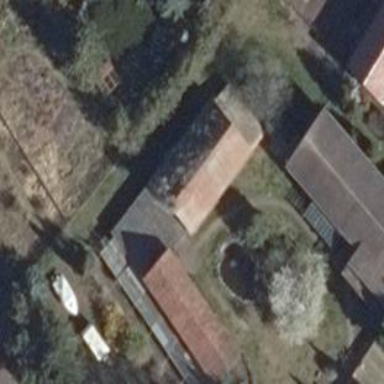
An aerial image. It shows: Part of building.